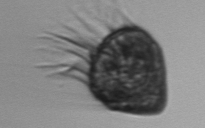
Label: Strombidium_morphotype2